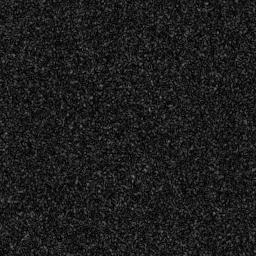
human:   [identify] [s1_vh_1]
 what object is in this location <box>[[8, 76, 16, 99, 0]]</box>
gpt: <ref>1 medium ship at the bottom left</ref>